Interaction volume radius: 10 \u00c5
Interaction volume height: 35 \u00c5
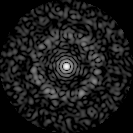
Disorder parameter: 0.8295